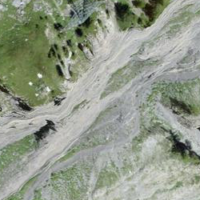
EUNIS habitat code: 48
Species observed at this site:
Nucifraga caryocatactes
Argynnis paphia
Chamaenerion fleischeri
Pyrrhocorax graculus
Pyrrhula pyrrhula